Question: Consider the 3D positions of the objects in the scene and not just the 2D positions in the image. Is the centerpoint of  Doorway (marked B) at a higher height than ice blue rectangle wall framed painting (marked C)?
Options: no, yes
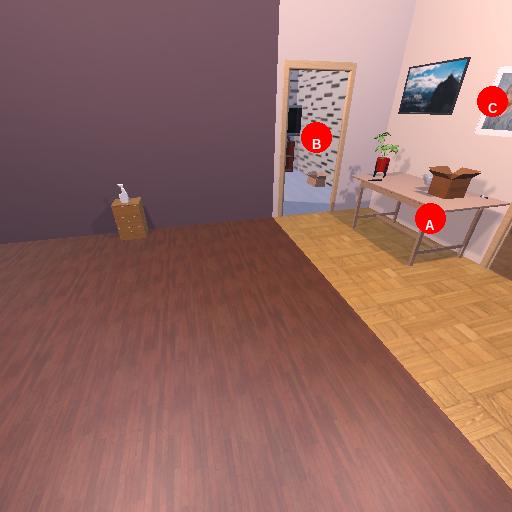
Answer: no